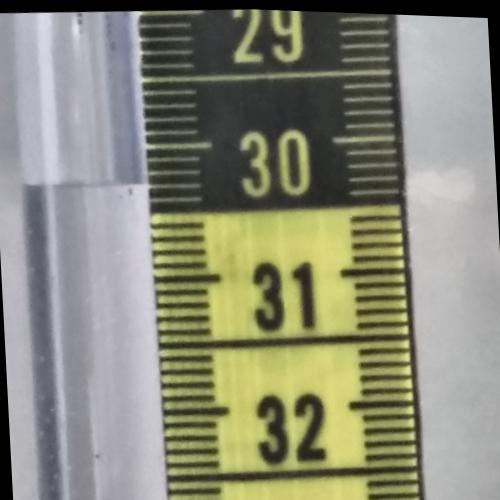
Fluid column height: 30.3 cm